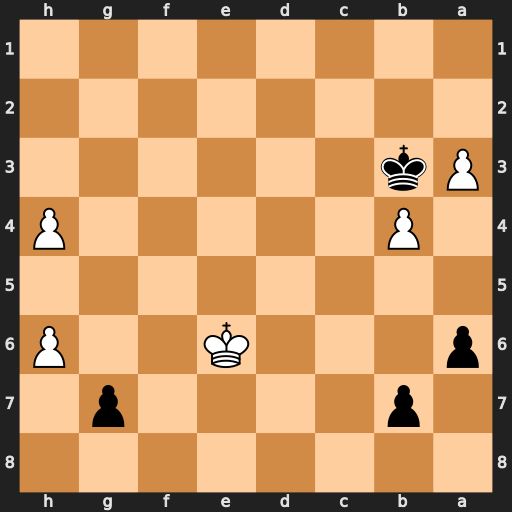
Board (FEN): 8/1p4p1/p3K2P/8/1P5P/Pk6/8/8
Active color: b
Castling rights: -
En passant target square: -
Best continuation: gxh6 h5 Kxa3 Kf6 Kxb4 Kg7 a5 Kxh6 a4